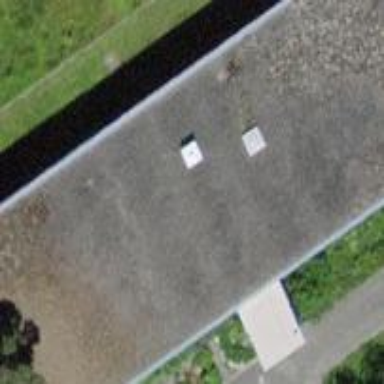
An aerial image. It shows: School building.